Field crop: maize
Growth stage: 1
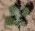
Species: chenopodium